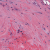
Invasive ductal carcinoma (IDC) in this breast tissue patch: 0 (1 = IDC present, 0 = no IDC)